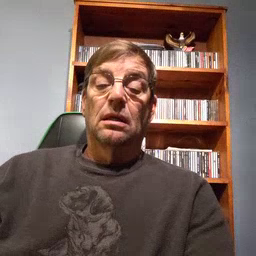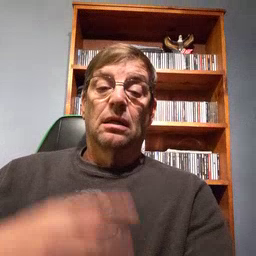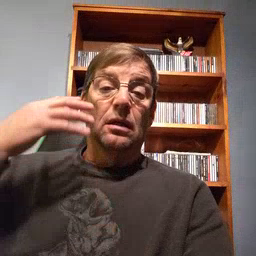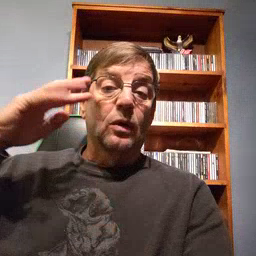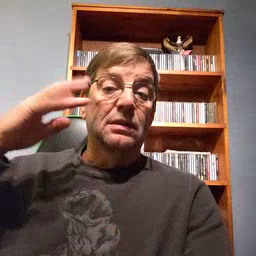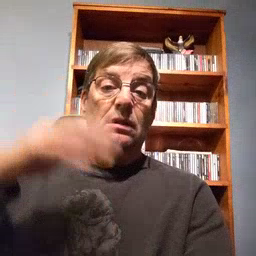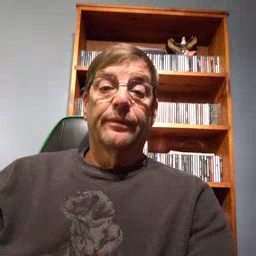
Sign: noisy